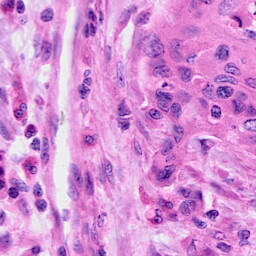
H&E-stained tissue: Cervix